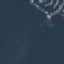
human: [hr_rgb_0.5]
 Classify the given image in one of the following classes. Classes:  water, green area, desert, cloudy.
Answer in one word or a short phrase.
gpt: water